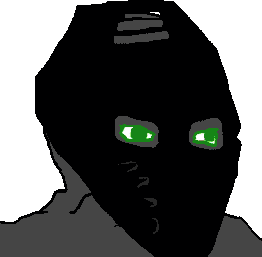
Label: 5_Objakt